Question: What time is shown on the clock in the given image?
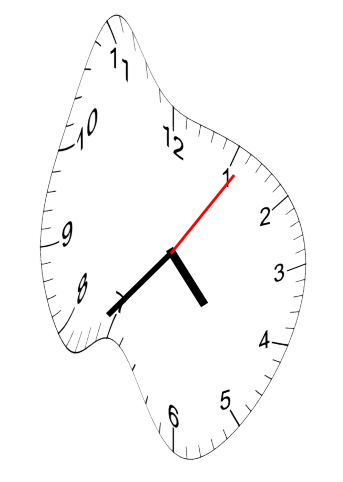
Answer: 04:37:06